Field crop: maize
Growth stage: 2
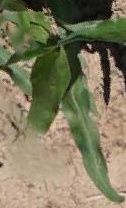
Species: maize